Field crop: tomato
Growth stage: 1
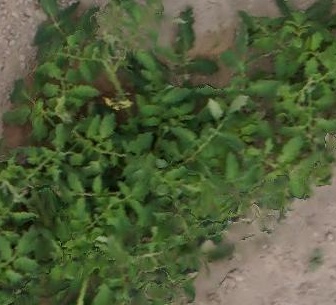
Species: tomato